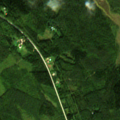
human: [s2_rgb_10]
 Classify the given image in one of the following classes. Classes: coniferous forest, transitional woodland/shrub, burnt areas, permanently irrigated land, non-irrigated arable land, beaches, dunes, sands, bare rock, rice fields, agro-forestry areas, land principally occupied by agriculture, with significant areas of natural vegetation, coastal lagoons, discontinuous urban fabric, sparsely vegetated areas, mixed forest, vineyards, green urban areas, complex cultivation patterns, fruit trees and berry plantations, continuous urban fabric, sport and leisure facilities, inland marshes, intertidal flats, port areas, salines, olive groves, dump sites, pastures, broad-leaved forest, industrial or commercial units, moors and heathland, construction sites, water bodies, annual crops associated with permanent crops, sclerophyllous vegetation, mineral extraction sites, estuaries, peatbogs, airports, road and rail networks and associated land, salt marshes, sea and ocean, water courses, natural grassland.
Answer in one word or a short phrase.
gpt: coniferous forest, mixed forest, transitional woodland/shrub